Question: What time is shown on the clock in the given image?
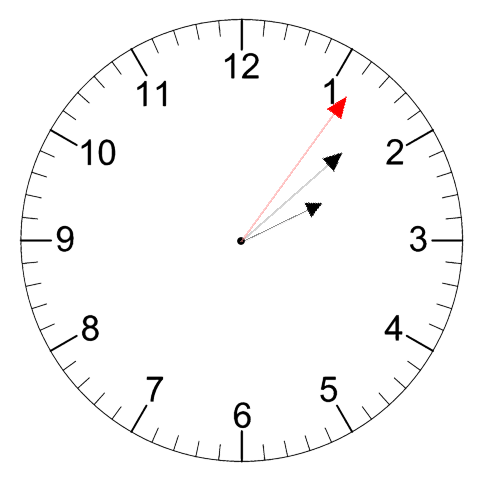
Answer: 02:08:06